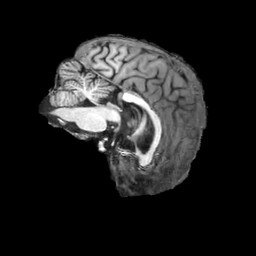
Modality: T1w
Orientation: sagittal
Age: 48
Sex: male
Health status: ill